Question: I have a 'button' in a 'viewcontroller' that loads a 'motherViewController'. This seems to be working correctly but for some reason the newly introduced 'view' is so tall that the content at the bottom of are cropped.
'''
- (IBAction)LoginButton:(UIButton *)sender
{
FirstViewController *FirstView = [self.storyboard instantiateViewControllerWithIdentifier:@"First"];
SecondViewController *SecondView = [self.storyboard instantiateViewControllerWithIdentifier:@"Second"];
ThirdViewController *ThirdView = [self.storyboard instantiateViewControllerWithIdentifier:@"Third"];
FourthViewController *FourthView = [self.storyboard instantiateViewControllerWithIdentifier:@"Fourth"];
FifthViewController *FifthView = [self.storyboard instantiateViewControllerWithIdentifier:@"Fifth"];
FirstView.Username = self.UsernameBox.text;
UINavigationController *FirstNavController = [[UINavigationController alloc]init];
[FirstNavController pushViewController:FirstView animated:NO];
UINavigationController *SecondNavController = [[UINavigationController alloc]init];
[SecondNavController pushViewController:SecondView animated:NO];
UINavigationController *ThirdNavController = [[UINavigationController alloc]init];
[ThirdNavController pushViewController:ThirdView animated:NO];
UINavigationController *FourthNavController = [[UINavigationController alloc]init];
[FourthNavController pushViewController:FourthView animated:NO];
UINavigationController *FifthNavController = [[UINavigationController alloc]init];
[FifthNavController pushViewController:FifthView animated:NO];
tabBar = [[UITabBarController alloc]init];
tabBar.viewControllers = [NSArray arrayWithObjects:FirstView, SecondView, ThirdView, FourthView, FifthView, nil];
[self.view addSubview:tabBar.view];
}
'''

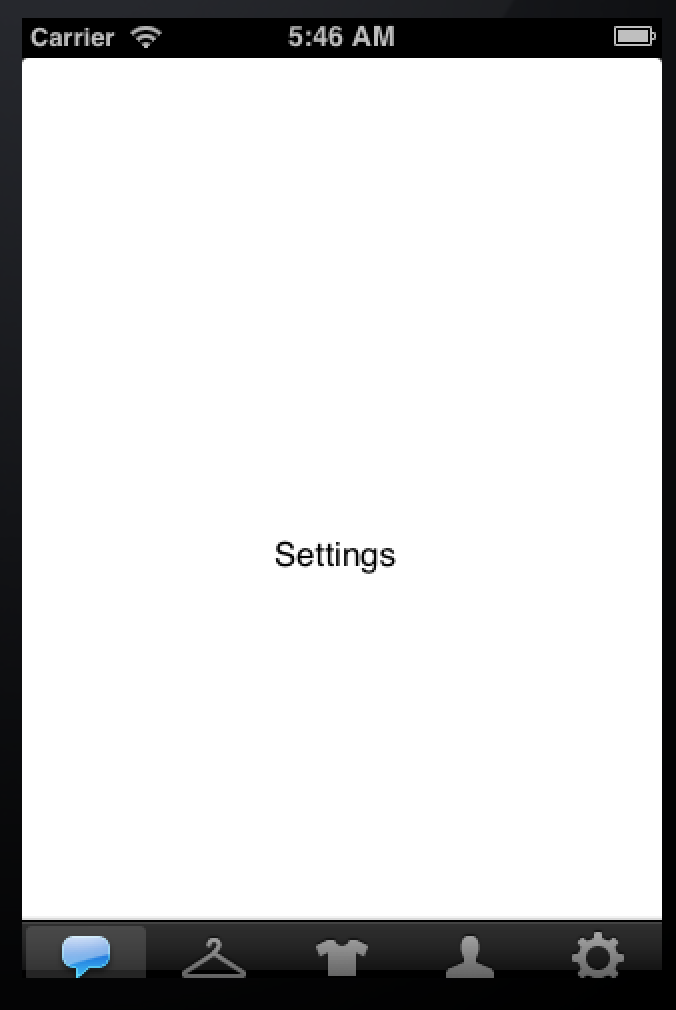
Answer: I don't whether i'm right or not. But here's the answer, you are trying to add 'UIViewController (UITabbarController)' to your 'ViewController'. So you need to position it in your 'view', for example
'''
tabbar.view.frame = CGRectMake(0, 0, 320, 460);
'''
But only thing i don't know its how it's perfectly positioned, when we are adding to 'window'. Try your code by setting 'frame' for your 'tabbarcontroller'.